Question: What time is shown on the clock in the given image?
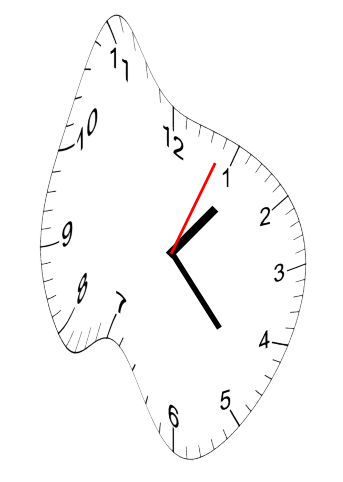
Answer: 01:23:04